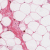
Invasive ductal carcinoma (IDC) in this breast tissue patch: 0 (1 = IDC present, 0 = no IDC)